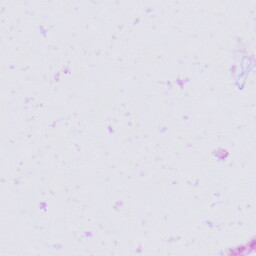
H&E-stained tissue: Prostate